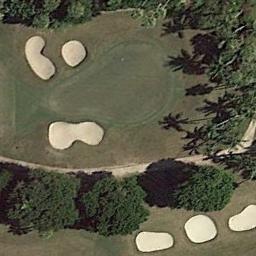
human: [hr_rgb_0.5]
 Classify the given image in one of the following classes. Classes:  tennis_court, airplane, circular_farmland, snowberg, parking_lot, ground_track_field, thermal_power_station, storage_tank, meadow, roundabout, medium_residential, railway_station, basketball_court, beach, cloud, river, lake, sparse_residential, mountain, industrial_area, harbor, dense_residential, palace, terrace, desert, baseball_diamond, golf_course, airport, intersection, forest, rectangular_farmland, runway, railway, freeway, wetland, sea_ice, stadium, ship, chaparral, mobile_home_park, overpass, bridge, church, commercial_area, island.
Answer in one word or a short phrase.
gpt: golf_course